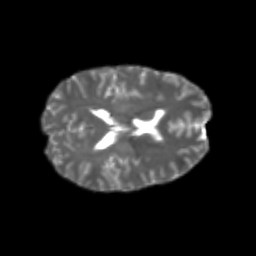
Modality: T2w
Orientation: axial
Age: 24
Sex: female
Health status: healthy
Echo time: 0.074 s